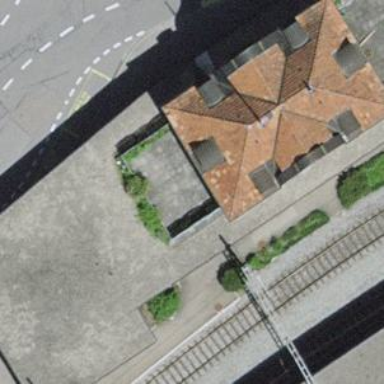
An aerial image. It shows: Train station building.